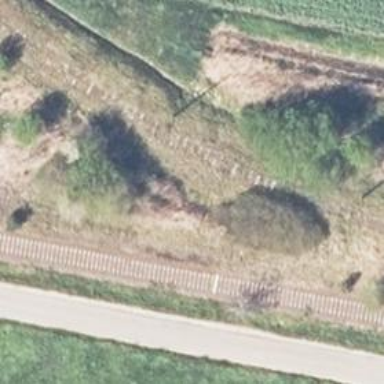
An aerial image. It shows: Abandoned spur railway.